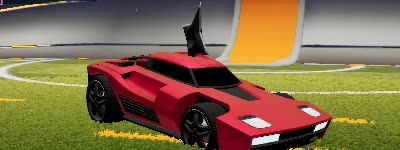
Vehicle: breakout